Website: crate-barrel
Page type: receipt
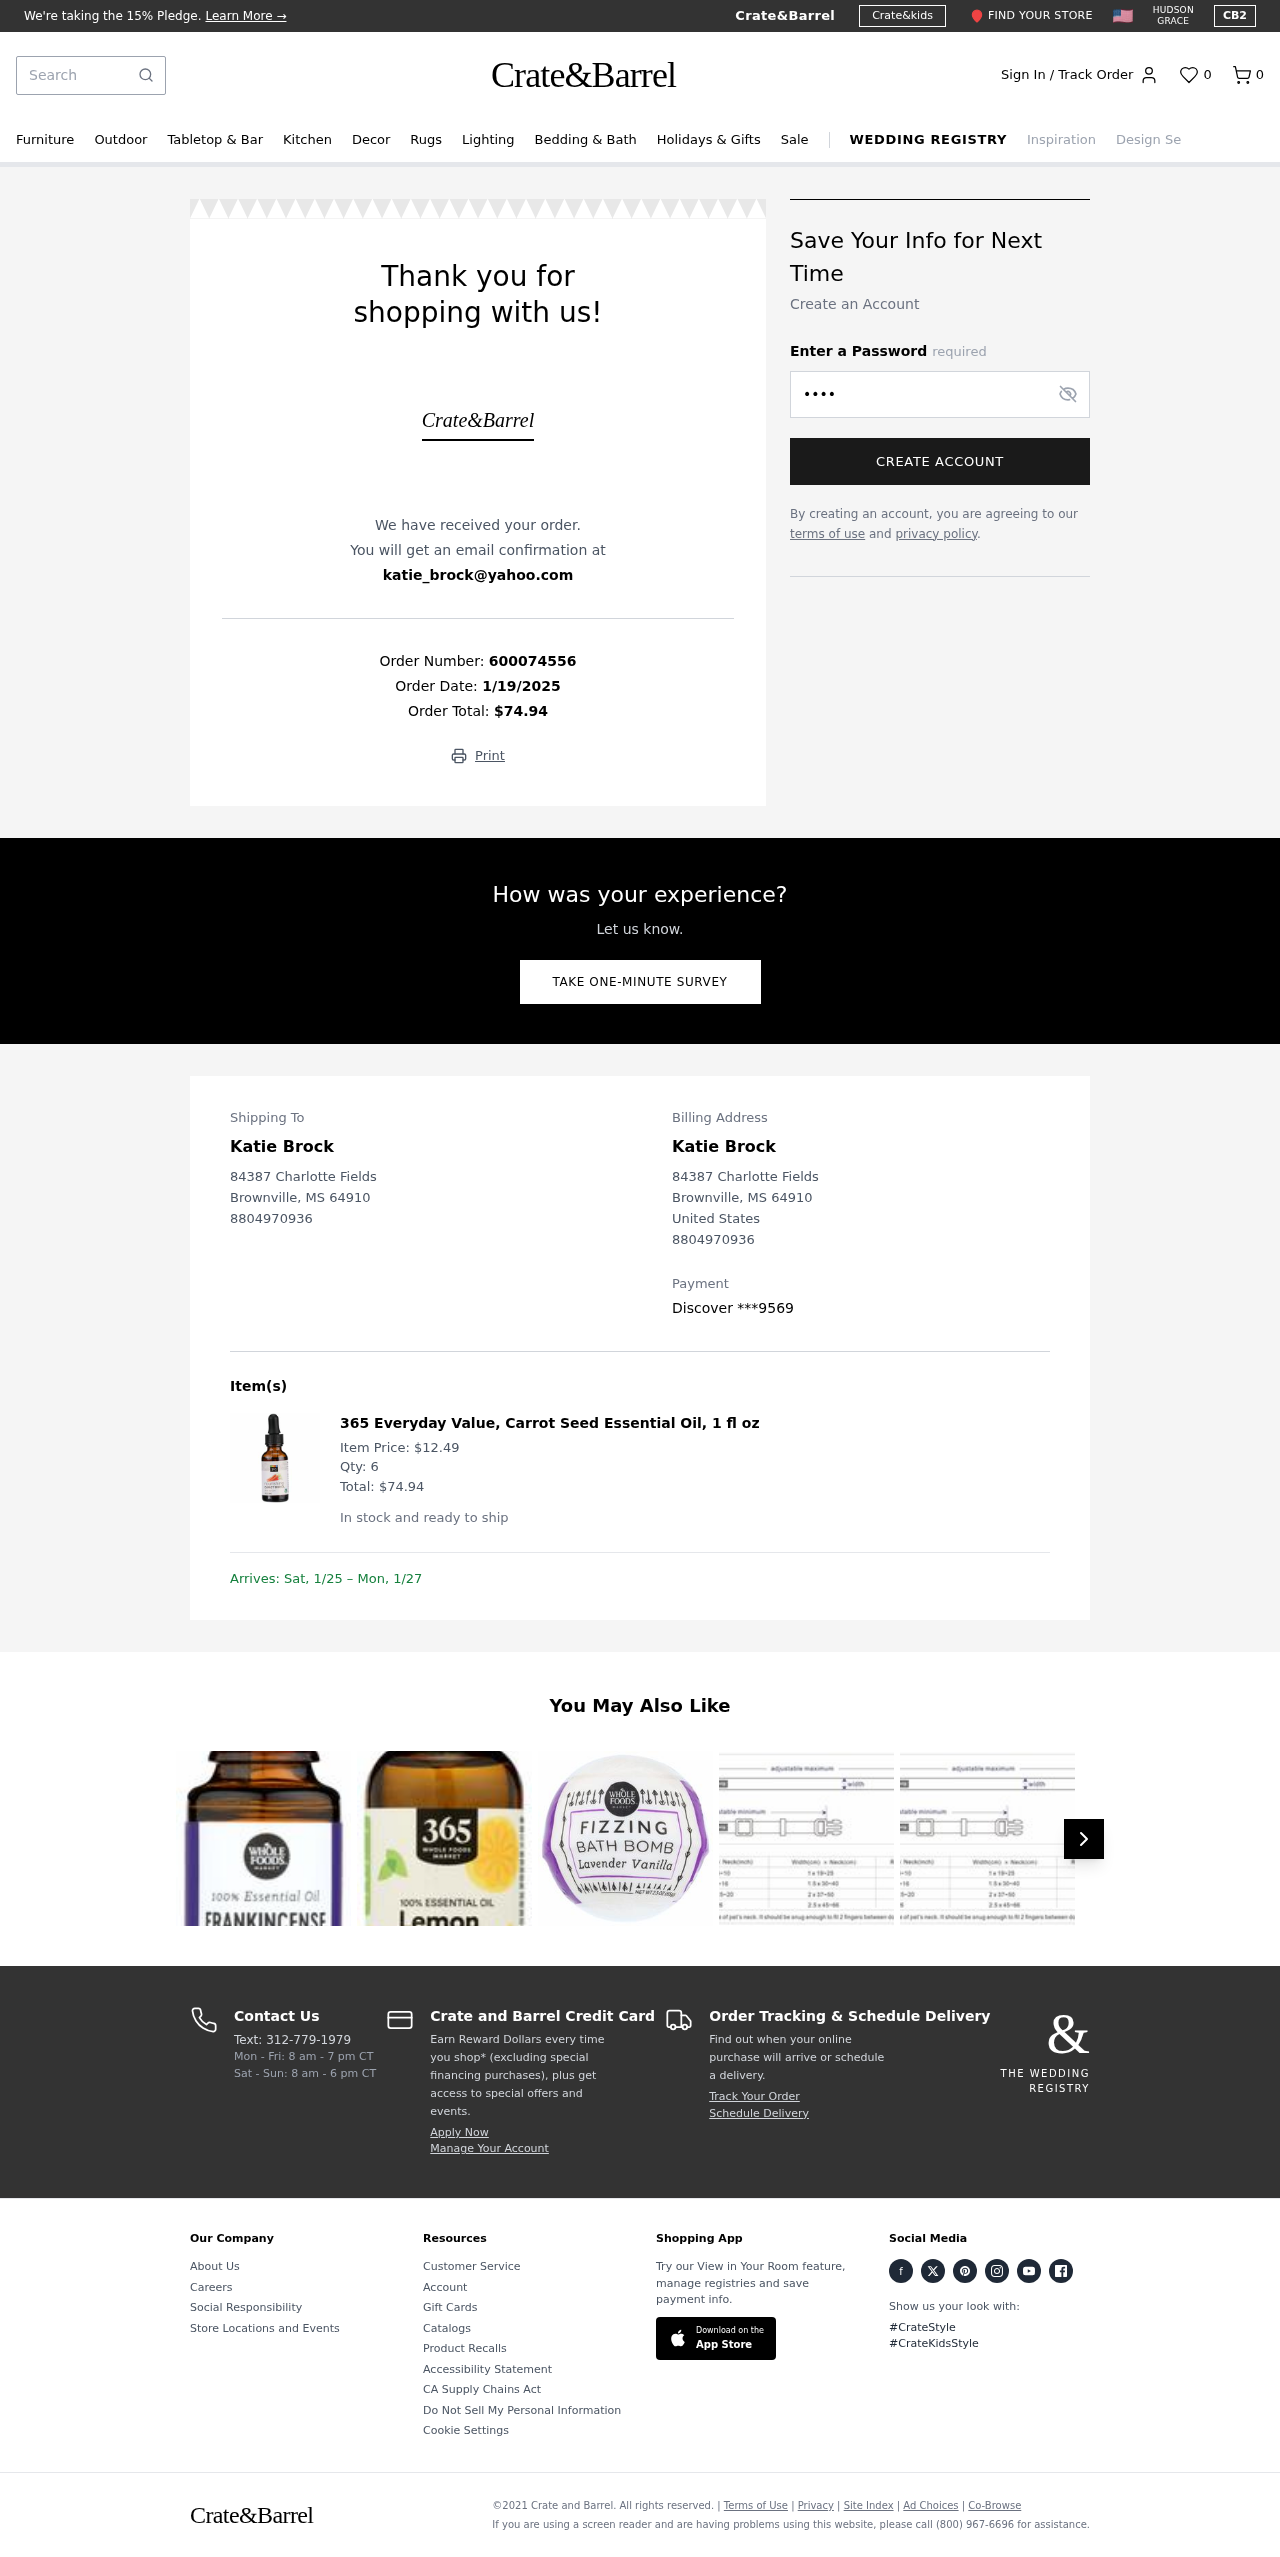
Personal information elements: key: PII_CARD_LAST4
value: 9569
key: PII_CARD_TYPE
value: Discover
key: PII_CITY
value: Brownville
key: PII_COUNTRY
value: United States
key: PII_EMAIL
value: katie_brock@yahoo.com
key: PII_FULLNAME
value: Katie Brock
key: PII_PHONE
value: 8804970936
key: PII_POSTCODE
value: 64910
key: PII_STATE_ABBR
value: MS
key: PII_STREET
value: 84387 Charlotte Fields
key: PII_FULLNAME2
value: Katie Brock
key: PII_STREET2
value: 84387 Charlotte Fields
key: PII_CITY2
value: Brownville
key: PII_STATE_ABBR2
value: MS
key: PII_POSTCODE2
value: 64910
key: PII_PHONE2
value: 8804970936
Product elements: key: PRODUCT1_NAME
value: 365 Everyday Value, Carrot Seed Essential Oil, 1 fl oz
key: PRODUCT1_PRICE
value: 12.49
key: PRODUCT1_QUANTITY
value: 6
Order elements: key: ORDER_NUM_ITEMS
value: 0
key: ORDER_ID
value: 600074556
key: ORDER_DATE
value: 1/19/2025
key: ORDER_TOTAL
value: $74.94
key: ORDER_ITEM_TOTAL
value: $74.94
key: ORDER_DELIVERY_DATE
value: Sat, 1/25 – Mon, 1/27
Search elements: key: HEADER_SEARCH
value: Search
Other elements: key: FAVORITES_COUNT
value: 0